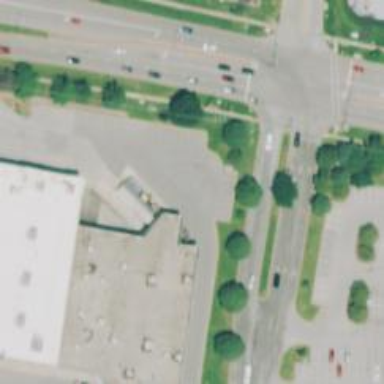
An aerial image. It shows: Retail building.